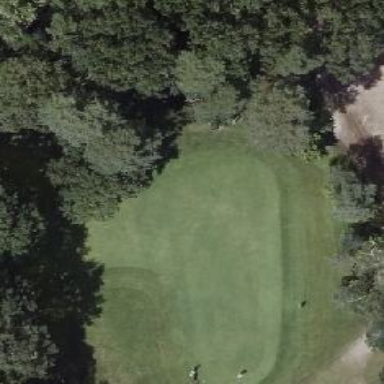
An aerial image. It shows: Golf tee.